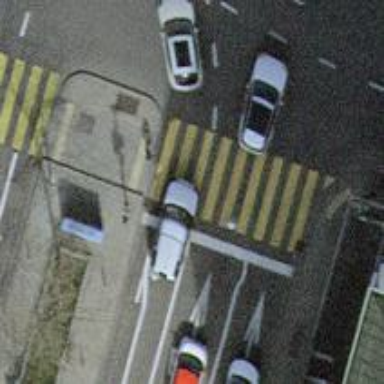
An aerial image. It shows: Asphalt footway with crossing controlled by traffic signals.